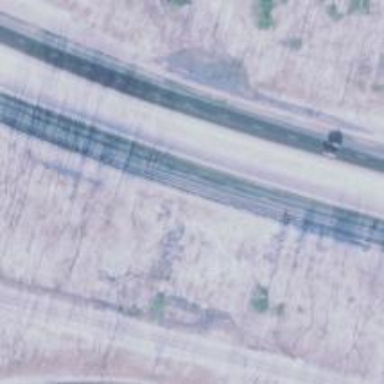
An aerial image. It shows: Asphalt motorway.